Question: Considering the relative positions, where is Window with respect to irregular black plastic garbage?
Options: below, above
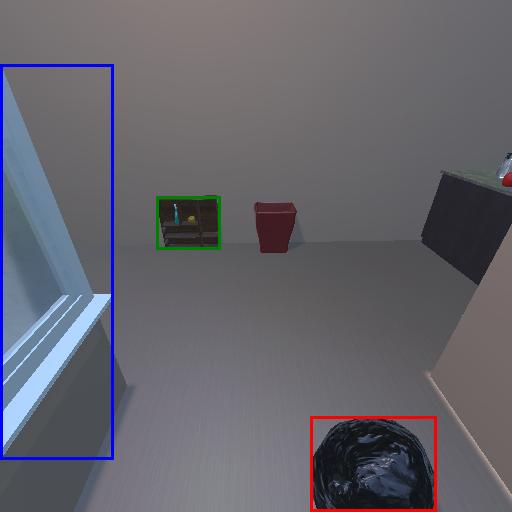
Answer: below